Question: I have used auto-complete J-query as the following shows :
'''
(function( $ ) {
$.widget( "custom.combobox", {
_create: function() {
this.wrapper = $( "<span>" )
.addClass( "custom-combobox" )
.insertAfter( this.element );
this.element.hide();
this._createAutocomplete();
this._createShowAllButton();
},
_createAutocomplete: function() {
var selected = this.element.children( ":selected" ),
value = selected.val() ? selected.text() : "";
this.input = $( "<input>" )
.appendTo( this.wrapper )
.val( value )
.attr( "title", "" )
.addClass( "custom-combobox-input ui-widget ui-widget-content ui-state-default ui-corner-left" )
.autocomplete({
delay: 0,
minLength: 0,
open: function() { $('ul.ui-autocomplete').width($( "input.custom-combobox-input" ).width() + 20 + "px") } ,
source: $.proxy( this, "_source" )
})
this._on( this.input, {
autocompleteselect: function( event, ui ) {
ui.item.option.selected = true;
this._trigger( "select", event, {
item: ui.item.option
});
},
autocompletechange: "_removeIfInvalid"
});
},
_createShowAllButton: function() {
var input = this.input,
wasOpen = false;
$( "<a>" )
.attr( "tabIndex", -1 )
.appendTo( this.wrapper )
.button({
icons: {
primary: "ui-icon-triangle-1-s"
},
text: false
})
.removeClass( "ui-corner-all" )
.addClass( "custom-combobox-toggle ui-corner-right" )
.mousedown(function() {
wasOpen = input.autocomplete( "widget" ).is( ":visible" );
})
.click(function() {
input.focus();
// Close if already visible
if ( wasOpen ) {
return;
}
// Pass empty string as value to search for, displaying all results
input.autocomplete( "search", "" );
});
},
_source: function( request, response ) {
var matcher = new RegExp( $.ui.autocomplete.escapeRegex(request.term), "i" );
response( this.element.children( "option" ).map(function() {
var text = $( this ).text();
if ( this.value && ( !request.term || matcher.test(text) ) )
return {
label: text,
value: text,
option: this
};
}) );
},
_removeIfInvalid: function( event, ui ) {
// Selected an item, nothing to do
if ( ui.item ) {
return;
}
// Search for a match (case-insensitive)
var value = this.input.val(),
valueLowerCase = value.toLowerCase(),
valid = false;
this.element.children( "option" ).each(function() {
if ( $( this ).text().toLowerCase() === valueLowerCase ) {
this.selected = valid = true;
return false;
}
});
// Found a match, nothing to do
if ( valid ) {
return;
}
// Remove invalid value
this.input
.val( "" )
this.element.val( "" );
this.input.autocomplete( "instance" ).term = "";
},
_destroy: function() {
this.wrapper.remove();
this.element.show();
}
});
})( jQuery );
$(document).ready(function(){
$("#combobox").combobox();
$.ui.autocomplete.prototype._renderItem = function (ul, item) {
item.label = item.label.replace(new RegExp("(?![^&;]+;)(?!<[^<>]*)(" + $.ui.autocomplete.escapeRegex(this.term) + ")(?![^<>]*>)(?![^&;]+;)", "gi"), "<strong>$1</strong>");
return $("<li></li>")
.data("item.autocomplete", item)
.append("<a>" + item.label + "</a>")
.appendTo(ul);
};
});
'''
'''
.custom-combobox {
position: relative;
display: inline-block;
width:100%;
}
.custom-combobox-toggle {
position: absolute;
top: 0;
bottom: 0;
margin-left: -1px;
padding: 0;
width: 20px;
}
ul.ui-autocomplete{
max-height:200px;
overflow:auto;
}
.ui-autocomplete-term { font-weight: bold; color: blue; }
.ui-state-focus{
background:none !important;
background-color: blue !important;
border:none !important;
}
.custom-combobox-input {
background-color:green !important;
margin: 0;
background:initial;
}
'''
'''
<script src="http://code.jquery.com/jquery-1.9.1.js"></script>
<script src="http://code.jquery.com/ui/1.10.2/jquery-ui.js"></script>
<script type="text/javascript" src="jquery.ui.combobox.js"></script>
<link rel="stylesheet" href="http://code.jquery.com/ui/1.10.2/themes/smoothness/jquery-ui.css" />
<div style="background-color:red;width:70%">
<select id="combobox">
<option value="">Select one...</option>
<option value="ActionScript">ActionScript</option>
<option value="AppleScript">AppleScript</option>
</select>
<div/>
'''
there is red div that have 70% width.
I want the input and the arrow button to have width 100% of their container [red div] like this

is there method to do that with using css only with out JavaScript?
THANKS :)
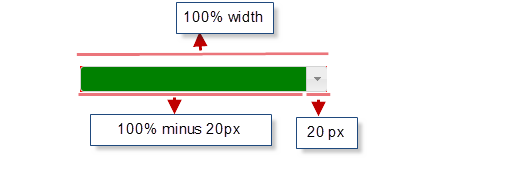
Answer: Use calc() but you need to account for borders etc so probably needs to be greater than 20px.
'''
.custom-combobox-input {
background-color:green !important;
margin: 0;
background:initial;
width: calc(100% - 20px)
}
'''